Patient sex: M
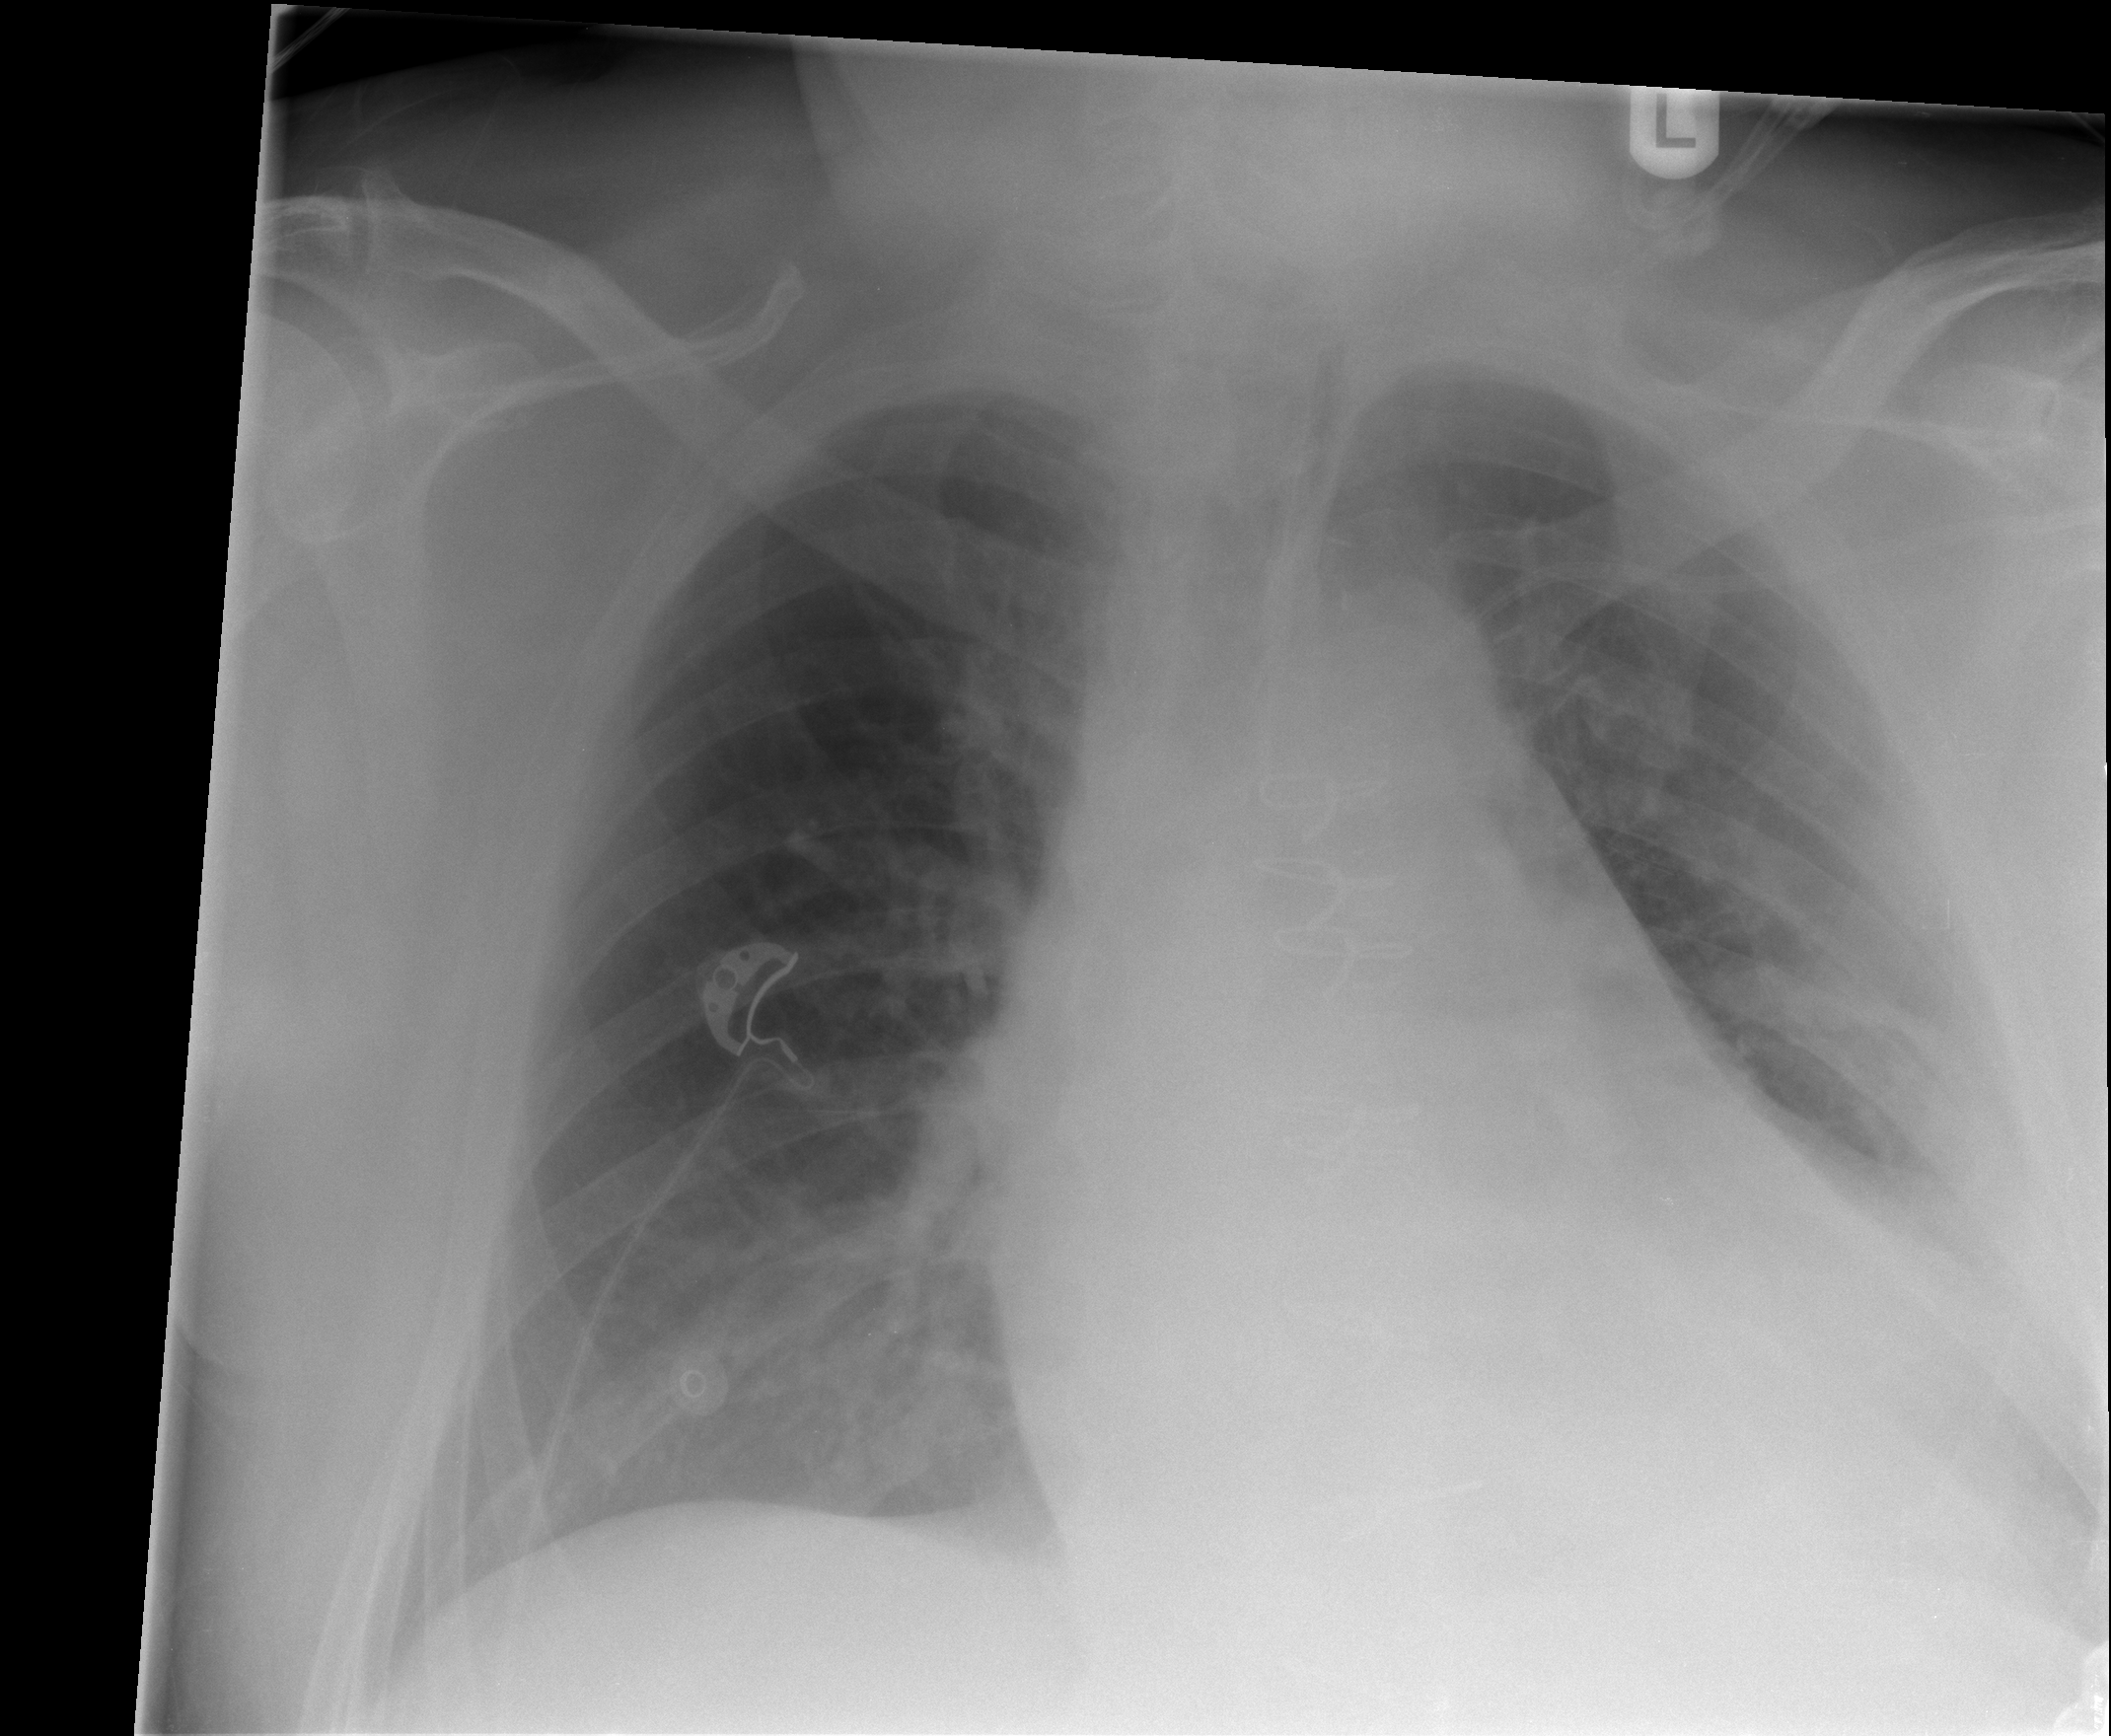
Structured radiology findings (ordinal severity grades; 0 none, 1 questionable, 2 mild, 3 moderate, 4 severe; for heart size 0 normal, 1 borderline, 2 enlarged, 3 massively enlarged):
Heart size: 2
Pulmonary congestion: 0
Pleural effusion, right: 2
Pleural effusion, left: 2
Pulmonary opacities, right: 1
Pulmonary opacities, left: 2
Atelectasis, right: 2
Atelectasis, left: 2